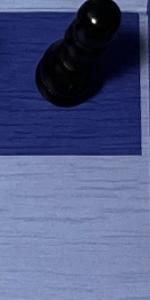
Label: Empty